Question: I'm trying to get font information by using Jsoup. For an example:

Below is my code:
'''
result = rtfToHtml(new StringReader(streamToString((InputStream)contents.getTransferData(dfRTF))));
// Example of text extraction from html
// Parse html
// String test = result.toString();
Document doc = Jsoup.parse(result);
// Select first bold text
String strdoc = doc.toString();
String words[] = strdoc.split("font-family");
Element firstBoldElt = doc.select("b").first();
Elements ele = doc.select("body");
String test = ele.toString();
Elements all = doc.select("b");
String boldtext = all.text();
'''
By using the code my output will be like below:
'''
"<body>
<p class="default">
<span style="color: #000000; font-size: 21pt; font-family: MyriadPro-Bold;">
<b>Hello World</b>
</span>
<span style="color: #000000; font-size: 21pt; font-family: MyriadPro-Bold;">, Testing</span>
<span style="color: #000000; font-size: 21pt; font-family: MyriadPro-Bold;">
<i><b>Font </b></i>
</span>
<span style="color: #000000; font-size: 21pt; font-family: MyriadPro-Bold;"> Style</span>
<span style="color: #000000; font-size: 21pt; font-family: MyriadPro-Bold;">
<i>Check</i>
</span>
<span style="color: #000000; font-size: 10pt; font-family: MyriadPro-Bold;"></span>
</p>
</body>"
'''
I can extract first element or all element but how do I can all element similar like this.
'''
<b>Hello World</b>
, Testing
<i><b>Font </b></i>
Style
<i>Check</i>
'''
Any advice or references is highly appreciated.
'''
<body lang="en-MY" dir="LTR">
<p style="margin-bottom: 0in">
<font color="#000000"> <font face="ArialMT, serif"> <font size="2">
<span style="font-style: normal">
<span style="text-decoration: none">
<b>BOLD </b>
</span>
</span>
</font></font></font>
<font color="#000000"><font face="ArialMT, serif"><font size="2">
<span style="font-style: normal">
<span style="text-decoration: none">
<span style="font-weight: normal">
REGULAR
</span>
</span>
</span>
</font></font></font>
<font color="#000000"><font face="ArialMT, serif"><font size="2">
<span style="font-style: normal">
<u>
<span style="font-weight: normal">
UNDERLINED
</span>
</u>
</span>
</font></font></font>
<font color="#000000"><font face="ArialMT, serif"><font size="2">
<span style="font-style: normal">
<span style="text-decoration: none">
<span style="font-weight: normal">
</span>
</span>
</span>
</font></font></font>
<font color="#000000"><font face="ArialMT, serif"><font size="2">
<i>
<span style="text-decoration: none">
<span style="font-weight: normal">
ITALIC
</span>
</span>
</i>
</font></font></font>
<font color="#000000"><font face="ArialMT, serif"><font size="2">
<span style="font-style: normal">
<span style="text-decoration: none">
<span style="font-weight: normal">
</span>
</span>
</span>
</font></font></font>
<font color="#000000"><font face="ArialMT, serif"><font size="2">
<i>
<span style="text-decoration: none">
<b>BOLDITALIC</b>
</span>
</i></font>
</font></font></p>
</body>
'''
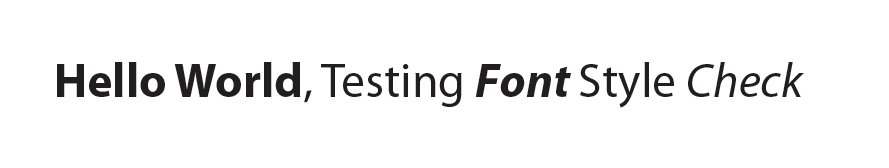
Answer: If you only need to extract the text from a document, plus any '<b>' or '<i>' tags (as per your example), consider using the Whitelist class (see <URL>:
'''
String html = "<body><p class='default'> <span style='color: #000000; font-size: 21pt; font-family: MyriadPro-Bold;'> <b>Hello World</b> </span> <span style='color: #000000; font-size: 21pt; font-family: MyriadPro-Bold;'> , Testing </span> <span style='color: #000000; font-size: 21pt; font-family: MyriadPro-Bold;'> <i><b>Font </b></i> </span> <span style='color: #000000; font-size: 21pt; font-family: MyriadPro-Bold;'> Style </span> <span style='color: #000000; font-size: 21pt; font-family: MyriadPro-Bold;'> <i>Check</i> </span> <span style='color: #000000; font-size: 10pt; font-family: MyriadPro-Bold;'> </span> </p></body>";
Whitelist wl = Whitelist.simpleText();
wl.addTags("b", "i"); // add additional tags here as necessary
String clean = Jsoup.clean(html, wl);
System.out.println(clean);
'''
Which will output (as per your example):
'''
11-07 19:04:45.738: I/System.out(318): <b>Hello World</b> , Testing
11-07 19:04:45.738: I/System.out(318): <i><b>Font </b></i> Style
11-07 19:04:45.738: I/System.out(318): <i>Check</i>
'''
---
Update:
'''
ArrayList<String> elements = new ArrayList<String>();
Elements e = doc.select("span");
for (int i = 0; i < e.size(); i++) {
elements.add(e.get(i).html());
}
'''